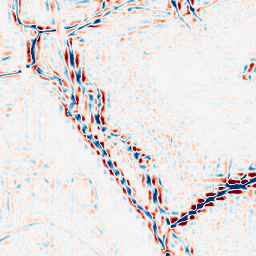
Category: wavelet
Decomposition family: wavelet_reverse_biorthogonal
Decomposition parameters: wavelet: rbio1.3
level: 3
Upsampling method: sinc_blackman
Upsampling parameters: scale: 2
kernel_size: 4
Upsampling scale: 2